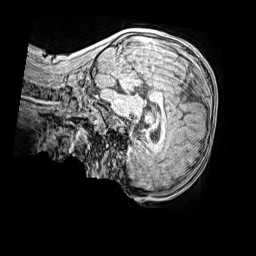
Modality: MP2RAGE
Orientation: sagittal
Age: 9
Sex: male
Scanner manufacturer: siemens
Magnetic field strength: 3 T
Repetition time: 4 s
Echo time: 0.00299 s